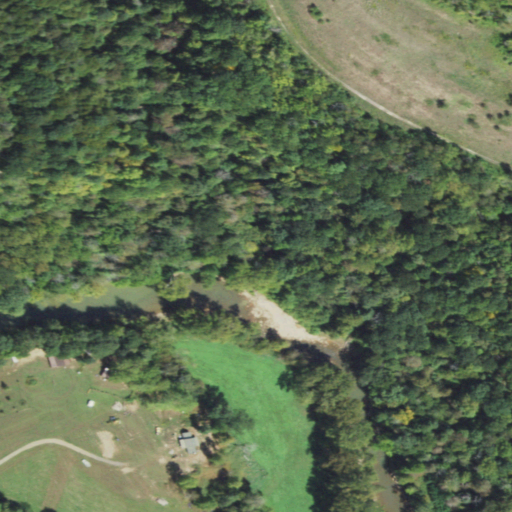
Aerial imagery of valley in Pennsylvania named Rocky Hollow containing deciduous forest, mixed forest, shrub, pasture, open water, and open development